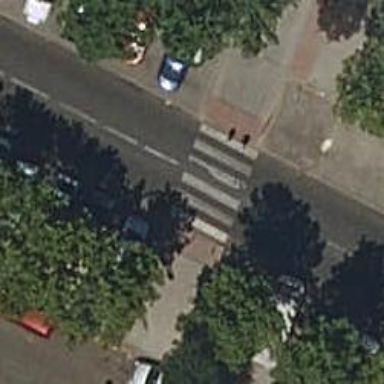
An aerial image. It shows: Zebra crossing on the road.